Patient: sex F, age 60
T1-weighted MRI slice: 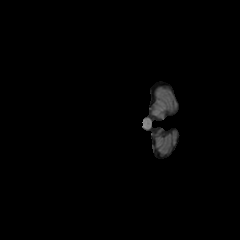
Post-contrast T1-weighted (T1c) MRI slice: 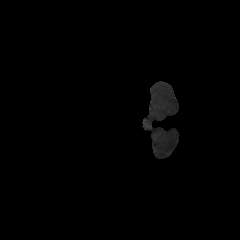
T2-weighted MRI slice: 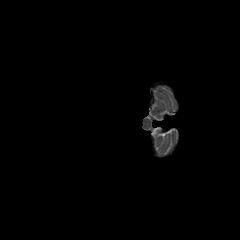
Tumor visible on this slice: no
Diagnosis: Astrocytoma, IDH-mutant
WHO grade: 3